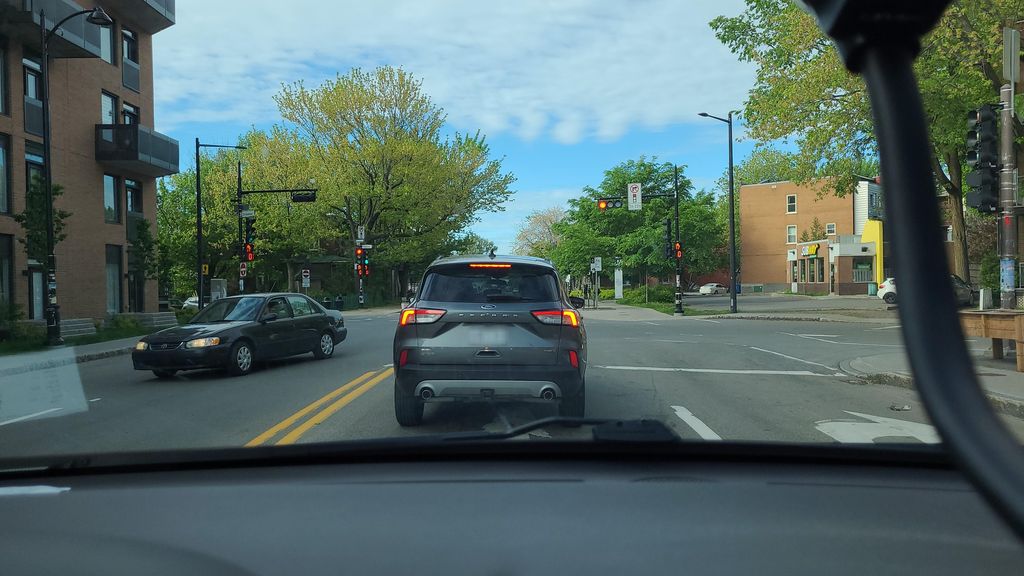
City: quebec_city